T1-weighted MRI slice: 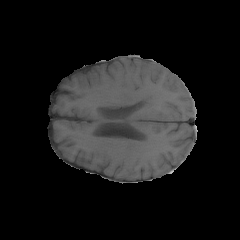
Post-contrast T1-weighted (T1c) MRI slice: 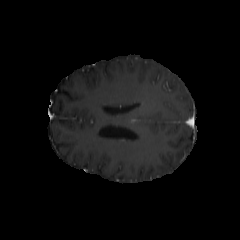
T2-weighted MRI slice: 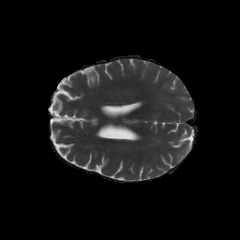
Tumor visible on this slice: no